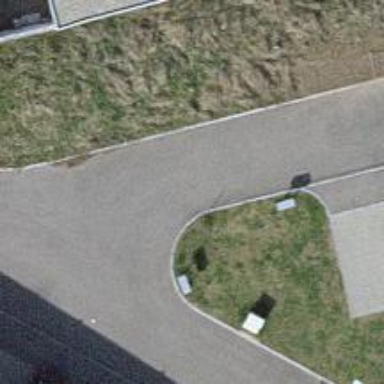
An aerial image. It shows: Driveway leading to service road.